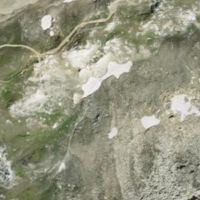
EUNIS habitat code: 31
Species observed at this site:
Bartsia alpina